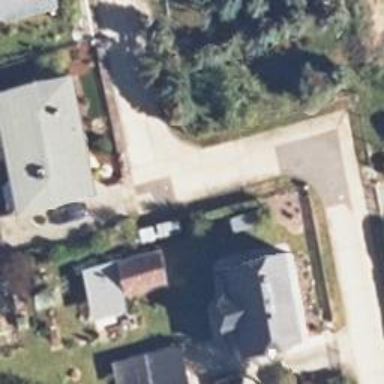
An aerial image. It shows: Smoothly paved residential road.